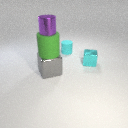
large gray metal cube below large green rubber cylinder